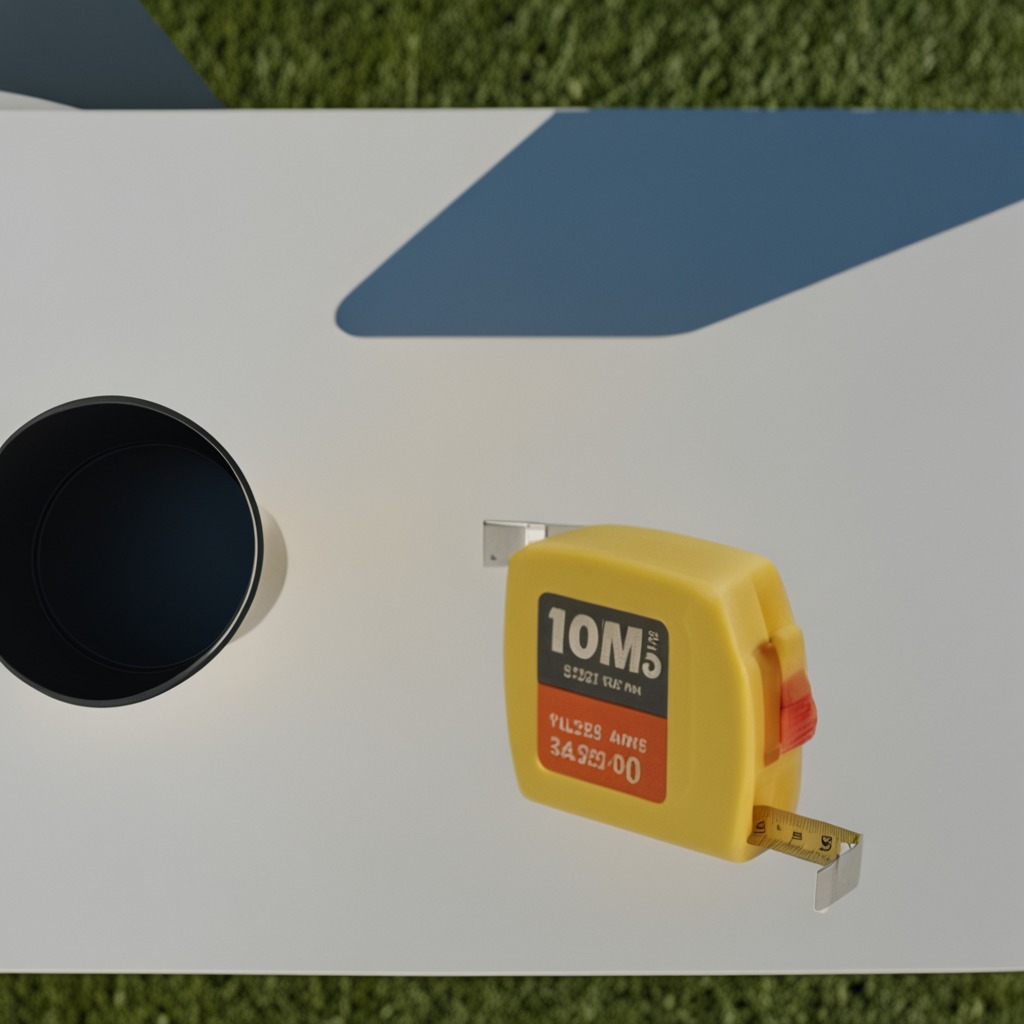
A measuring tape is lying on a clean utility table in a temporary outdoor tool station afternoon light present textured surface.